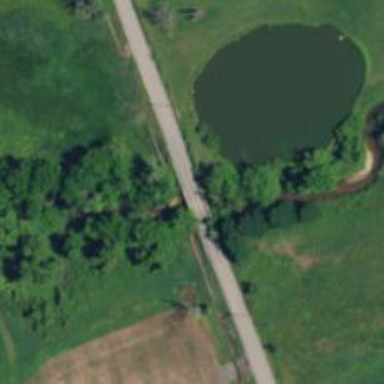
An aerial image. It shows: Unclassified road with asphalt surface crossing over arch bridge.